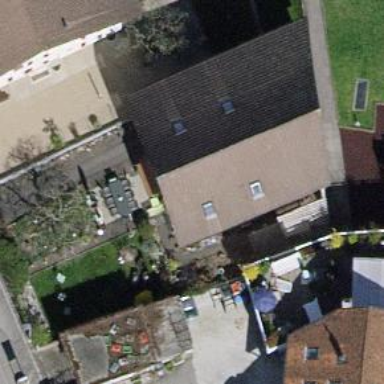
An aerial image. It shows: Gabled roof adorns the apartments building.